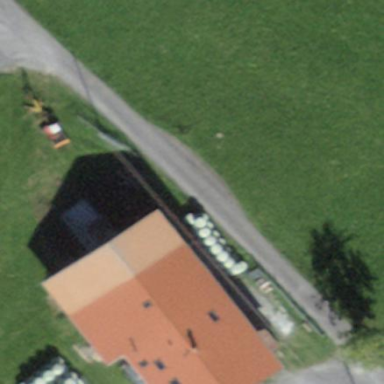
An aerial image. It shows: Farm building.